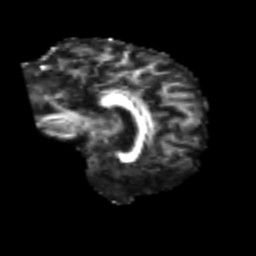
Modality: FA
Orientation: sagittal
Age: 63
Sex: female
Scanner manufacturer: siemens
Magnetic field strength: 3 T
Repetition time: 4.987 s
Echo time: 0.0792 s